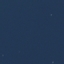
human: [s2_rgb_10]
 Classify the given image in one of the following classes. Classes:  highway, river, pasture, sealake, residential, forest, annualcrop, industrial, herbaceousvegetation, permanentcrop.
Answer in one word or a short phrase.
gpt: SeaLake